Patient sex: M
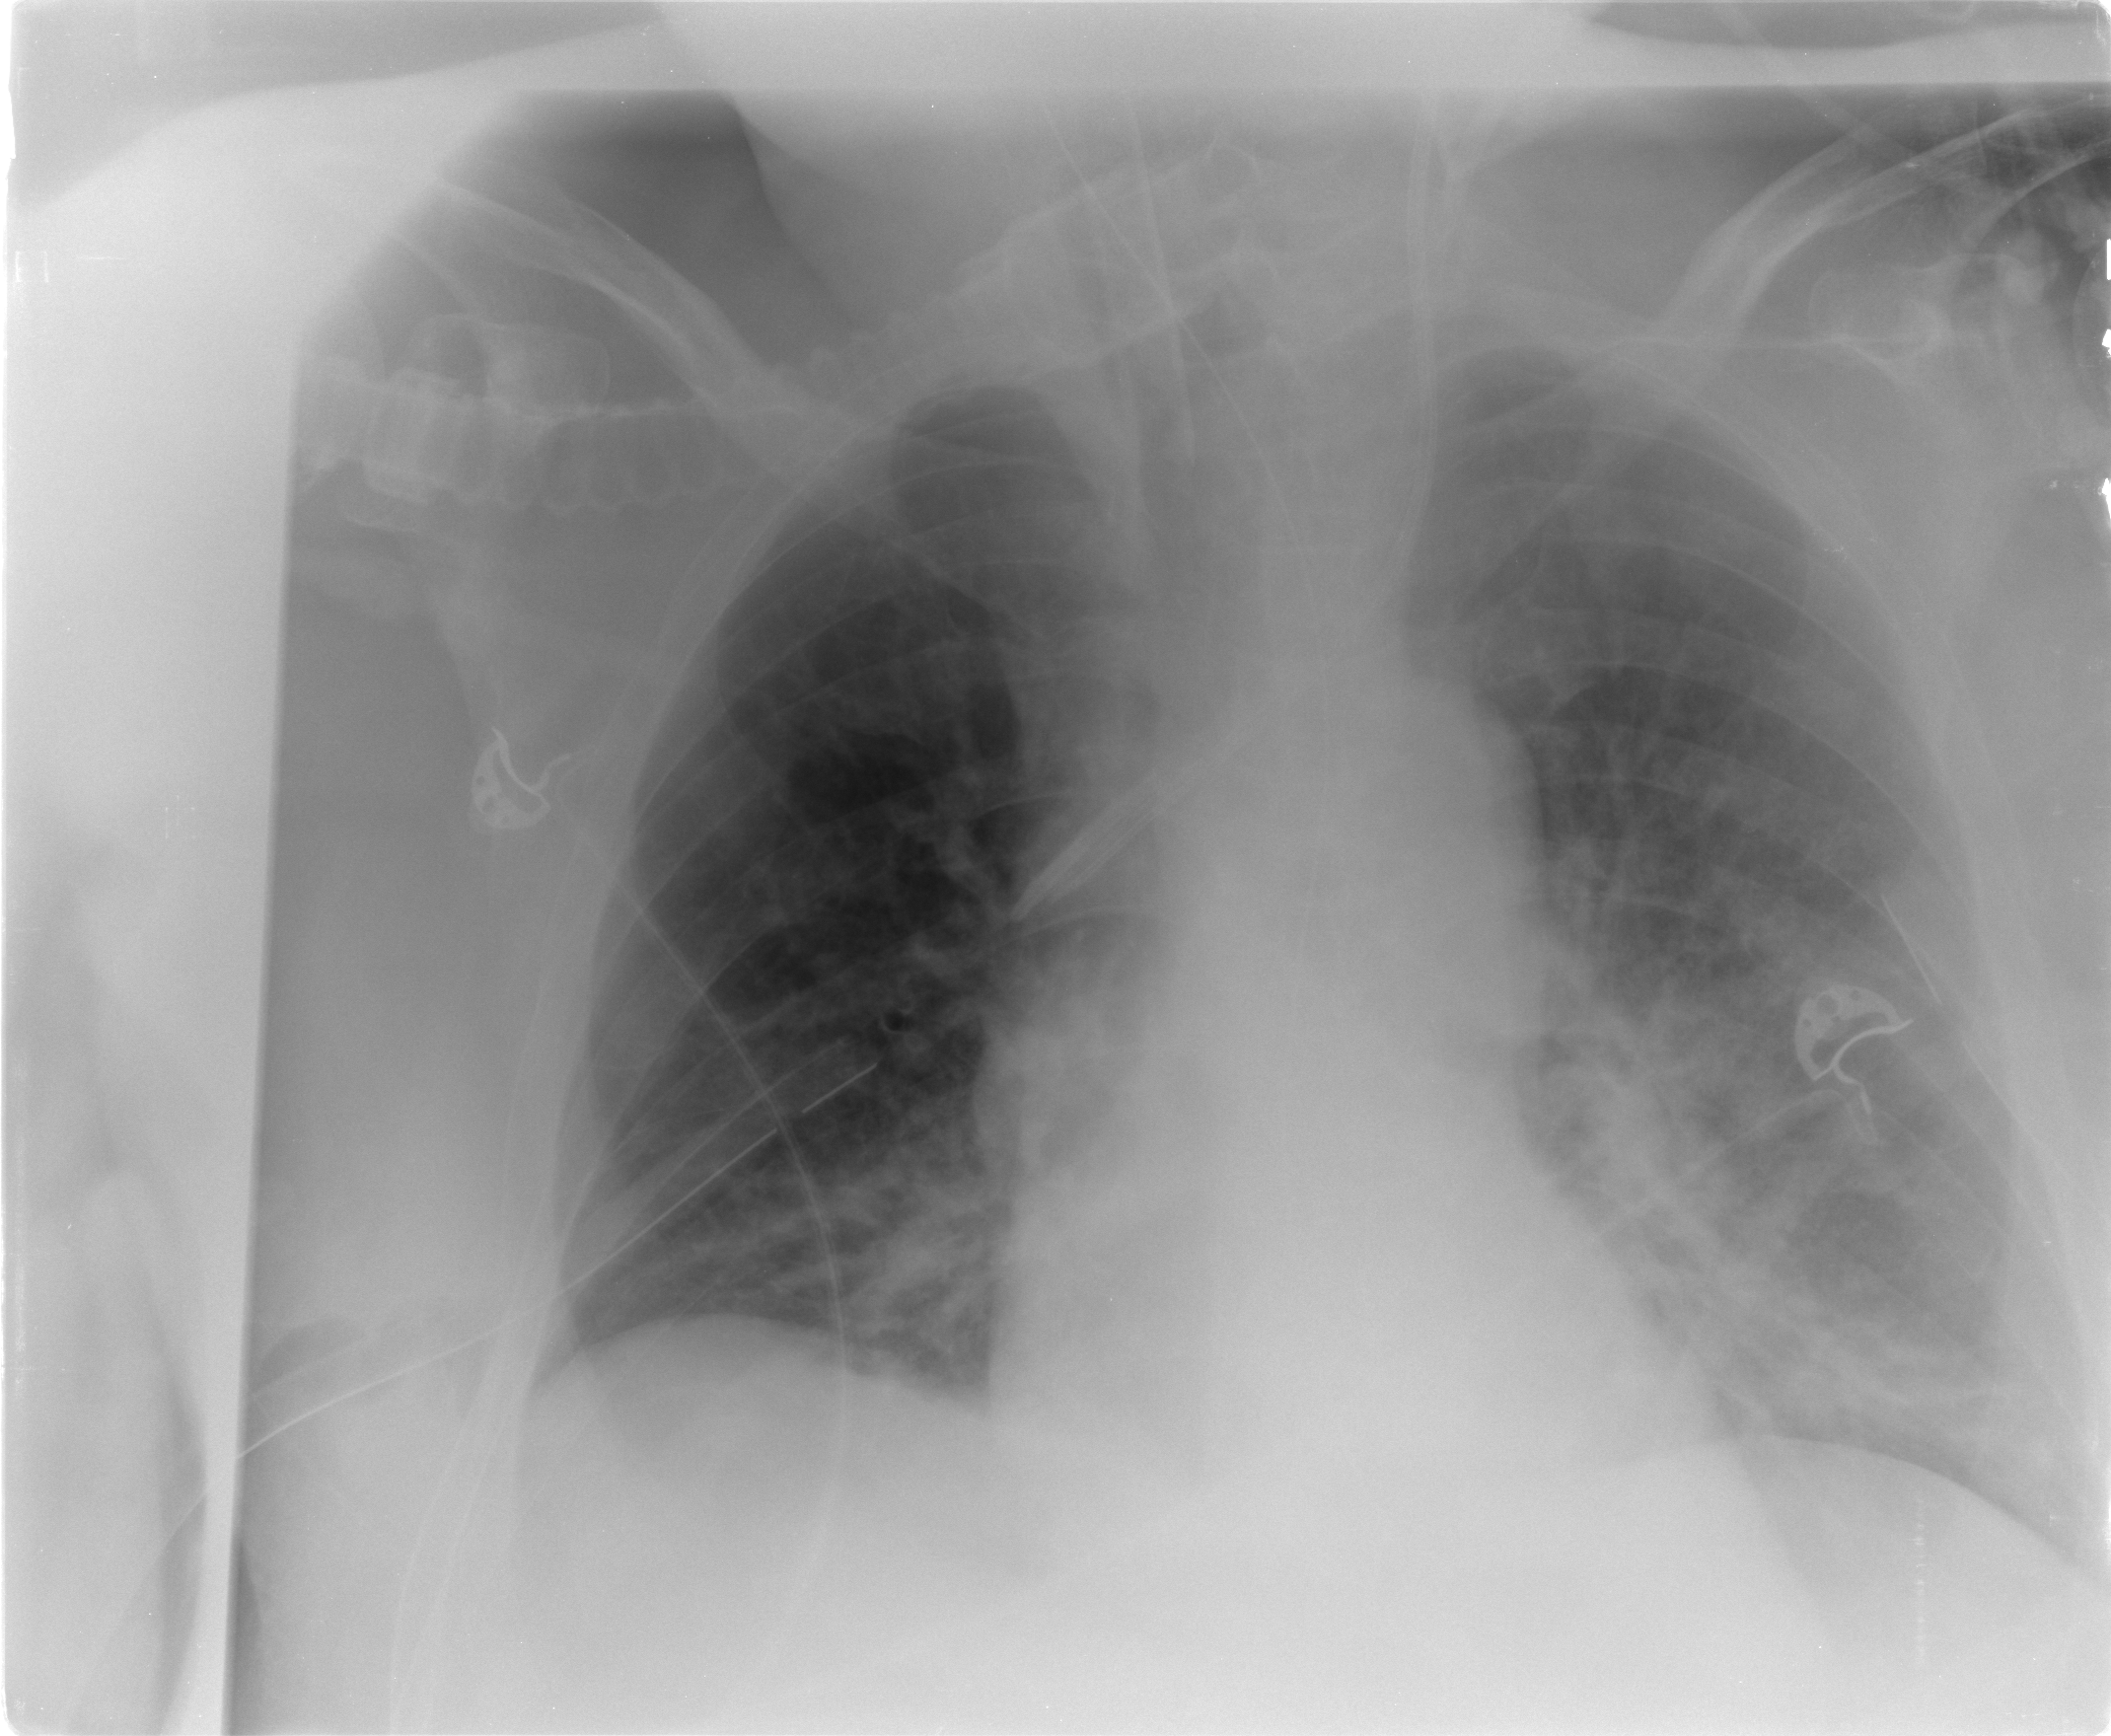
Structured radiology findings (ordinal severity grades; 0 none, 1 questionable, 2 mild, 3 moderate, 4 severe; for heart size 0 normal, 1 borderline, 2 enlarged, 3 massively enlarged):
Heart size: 0
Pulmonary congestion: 2
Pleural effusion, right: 0
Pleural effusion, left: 1
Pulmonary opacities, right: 2
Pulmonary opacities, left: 3
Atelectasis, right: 2
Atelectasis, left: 2